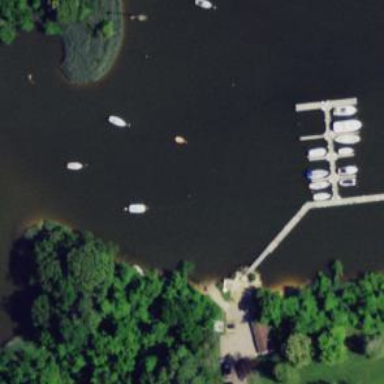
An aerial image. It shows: Mooring place.